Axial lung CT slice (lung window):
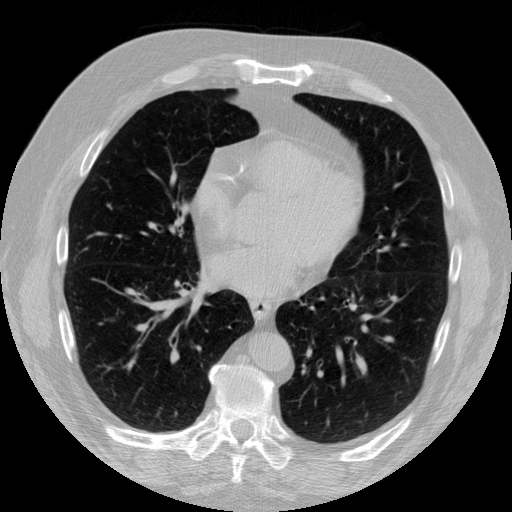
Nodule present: no